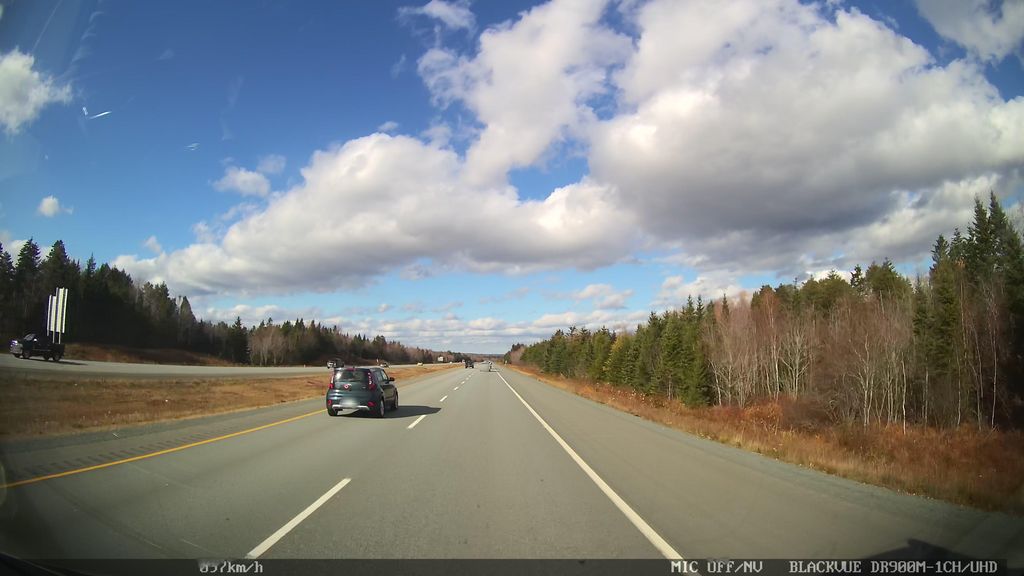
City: halifax